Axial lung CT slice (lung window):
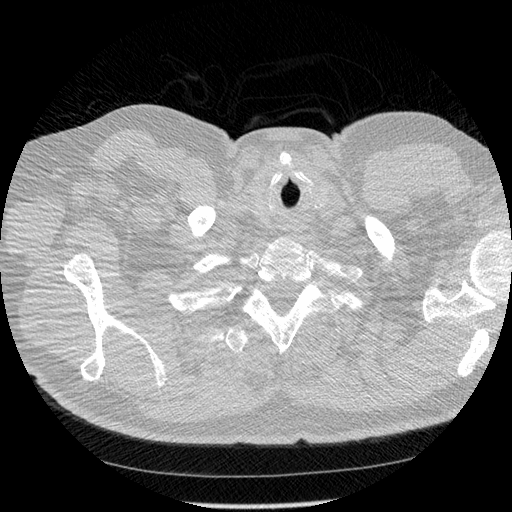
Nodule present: no